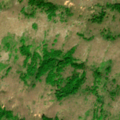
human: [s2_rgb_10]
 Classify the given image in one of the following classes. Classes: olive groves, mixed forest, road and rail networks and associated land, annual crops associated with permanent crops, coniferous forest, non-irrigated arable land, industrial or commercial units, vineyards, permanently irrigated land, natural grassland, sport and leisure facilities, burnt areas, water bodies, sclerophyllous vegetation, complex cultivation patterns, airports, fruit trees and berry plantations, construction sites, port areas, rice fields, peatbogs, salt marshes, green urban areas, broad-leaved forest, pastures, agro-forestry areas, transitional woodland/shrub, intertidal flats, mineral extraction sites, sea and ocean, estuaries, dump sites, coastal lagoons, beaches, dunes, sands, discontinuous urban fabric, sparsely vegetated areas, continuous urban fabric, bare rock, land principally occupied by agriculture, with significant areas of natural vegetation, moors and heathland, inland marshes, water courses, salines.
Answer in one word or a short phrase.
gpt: natural grassland, transitional woodland/shrub